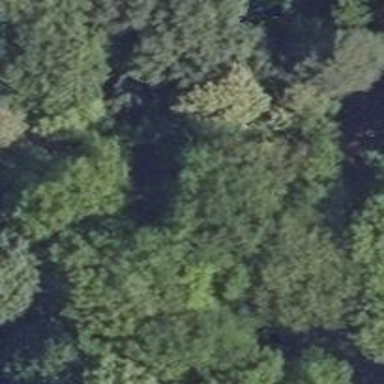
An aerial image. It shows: Single tag "natural: tree."